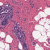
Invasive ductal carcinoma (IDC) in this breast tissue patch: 0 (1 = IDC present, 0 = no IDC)